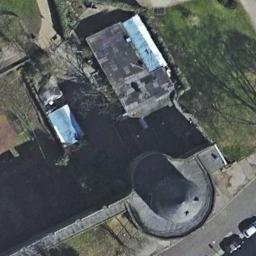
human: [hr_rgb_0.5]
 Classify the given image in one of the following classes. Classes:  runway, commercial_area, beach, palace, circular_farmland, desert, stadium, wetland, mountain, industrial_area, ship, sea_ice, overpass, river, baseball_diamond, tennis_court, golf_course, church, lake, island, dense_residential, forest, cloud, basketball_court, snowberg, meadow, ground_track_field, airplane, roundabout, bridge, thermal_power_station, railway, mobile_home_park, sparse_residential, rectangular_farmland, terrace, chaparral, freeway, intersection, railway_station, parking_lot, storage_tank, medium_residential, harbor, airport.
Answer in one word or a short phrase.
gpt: church